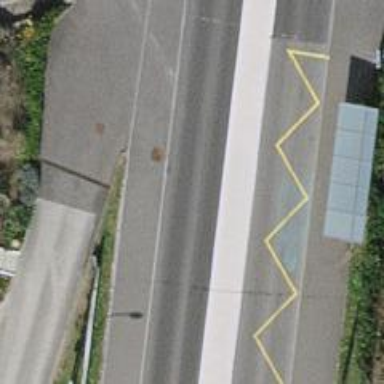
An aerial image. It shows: Trolleybus stop position for public transport.